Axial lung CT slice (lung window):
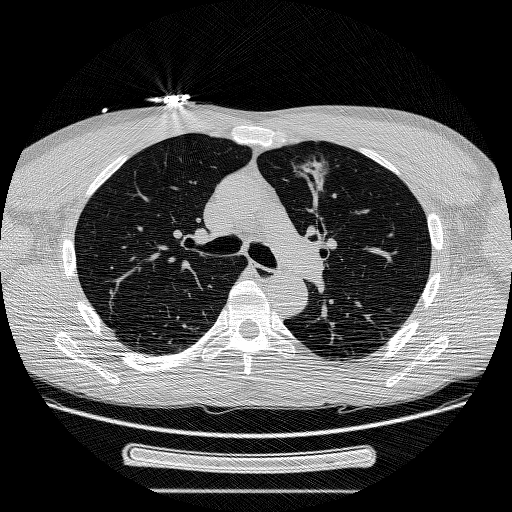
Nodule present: yes
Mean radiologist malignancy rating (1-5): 4.333